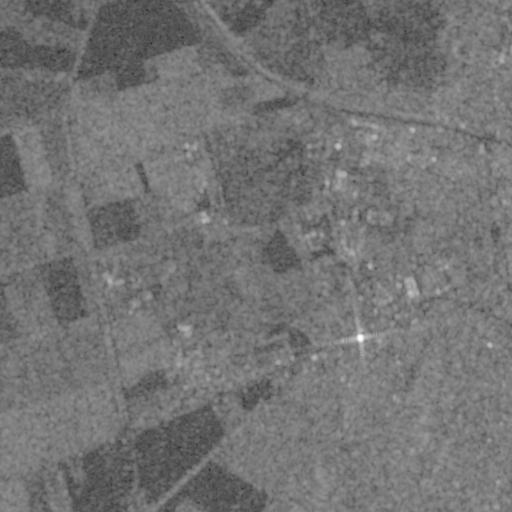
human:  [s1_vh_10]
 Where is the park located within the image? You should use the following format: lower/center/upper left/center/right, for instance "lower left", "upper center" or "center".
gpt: The park is located in the right of the image.
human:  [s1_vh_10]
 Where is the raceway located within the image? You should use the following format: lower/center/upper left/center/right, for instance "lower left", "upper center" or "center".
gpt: The raceway is located in the lower right of the image.
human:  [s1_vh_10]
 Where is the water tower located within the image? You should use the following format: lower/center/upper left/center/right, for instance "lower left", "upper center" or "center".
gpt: The water tower is located in the center right of the image.
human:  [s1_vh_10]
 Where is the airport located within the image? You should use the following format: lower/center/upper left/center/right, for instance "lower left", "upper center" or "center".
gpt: There is no airport in the image.

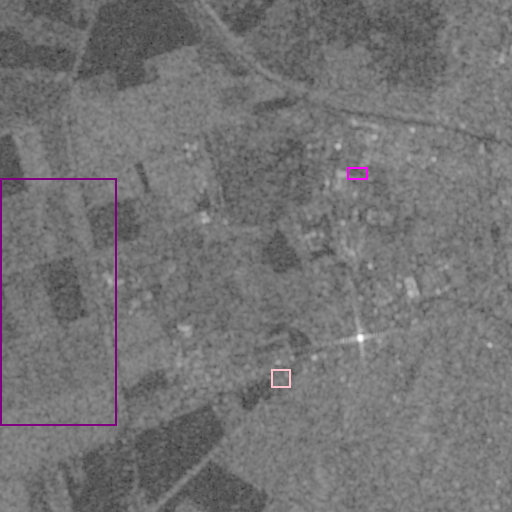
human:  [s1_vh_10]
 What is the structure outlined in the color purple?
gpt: The structure outlined in purple is a crop field.
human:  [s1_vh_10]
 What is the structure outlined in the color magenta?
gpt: The structure outlined in magenta is a park.
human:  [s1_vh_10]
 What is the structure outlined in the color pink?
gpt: The structure outlined in pink is a power substation.
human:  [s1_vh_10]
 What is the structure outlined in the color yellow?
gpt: There is no yellow outline.